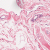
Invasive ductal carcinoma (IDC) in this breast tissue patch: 0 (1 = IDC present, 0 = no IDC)